Question: I have a kendo grid with columns as:

i write a function for Close button, when user select rows by check and click Close button, this will auto update IsClosed Column to "True"
and this is my code:
'''
$(function () {
$('#btnClose').click(function () {
var grid = $('#grOrders').data("kendoGrid");
$.each($('#grOrders :checkbox:checked').closest('tr'), function () {
var data = grid.dataItem($(this));
data.set("IsClosed", true);
});
});
});
'''
when i test, it only update a first row checked, don't know why? please help me.
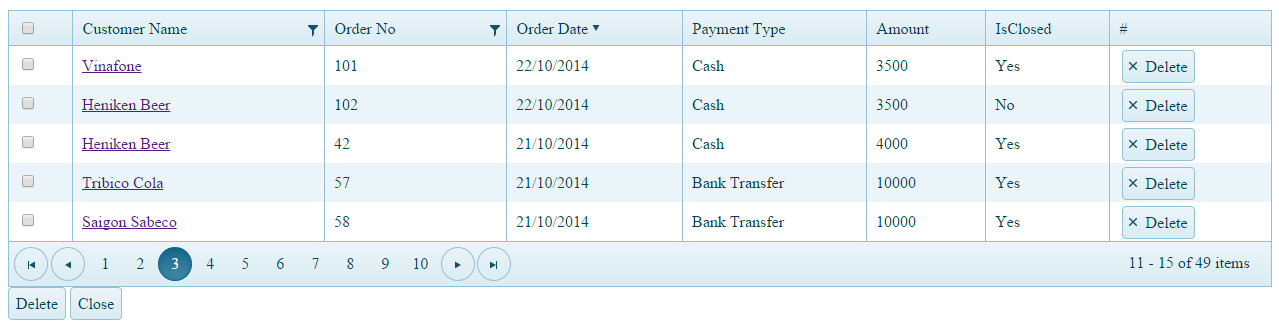
Answer: The problem is that as soon as you invoke a 'set("IsClosed", true)' KendoUI redraws the grid so next 'grid.dataItem' will not return what you expect.
Instead, try doing a first 'each' for getting the list of items that need to be modified and then a second 'each' for actually modifying them. Something like:
'''
$('#btnClose').click(function () {
var grid = $('#grid').data("kendoGrid");
var rows = $('#grid :checkbox:checked');
var items = [];
$.each(rows, function () {
var item = grid.dataItem($(this).closest("tr"));
items.push(item);
});
$.each(items, function(idx, elem) {
elem.set("IsClosed", true);
});
});
'''